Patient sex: M
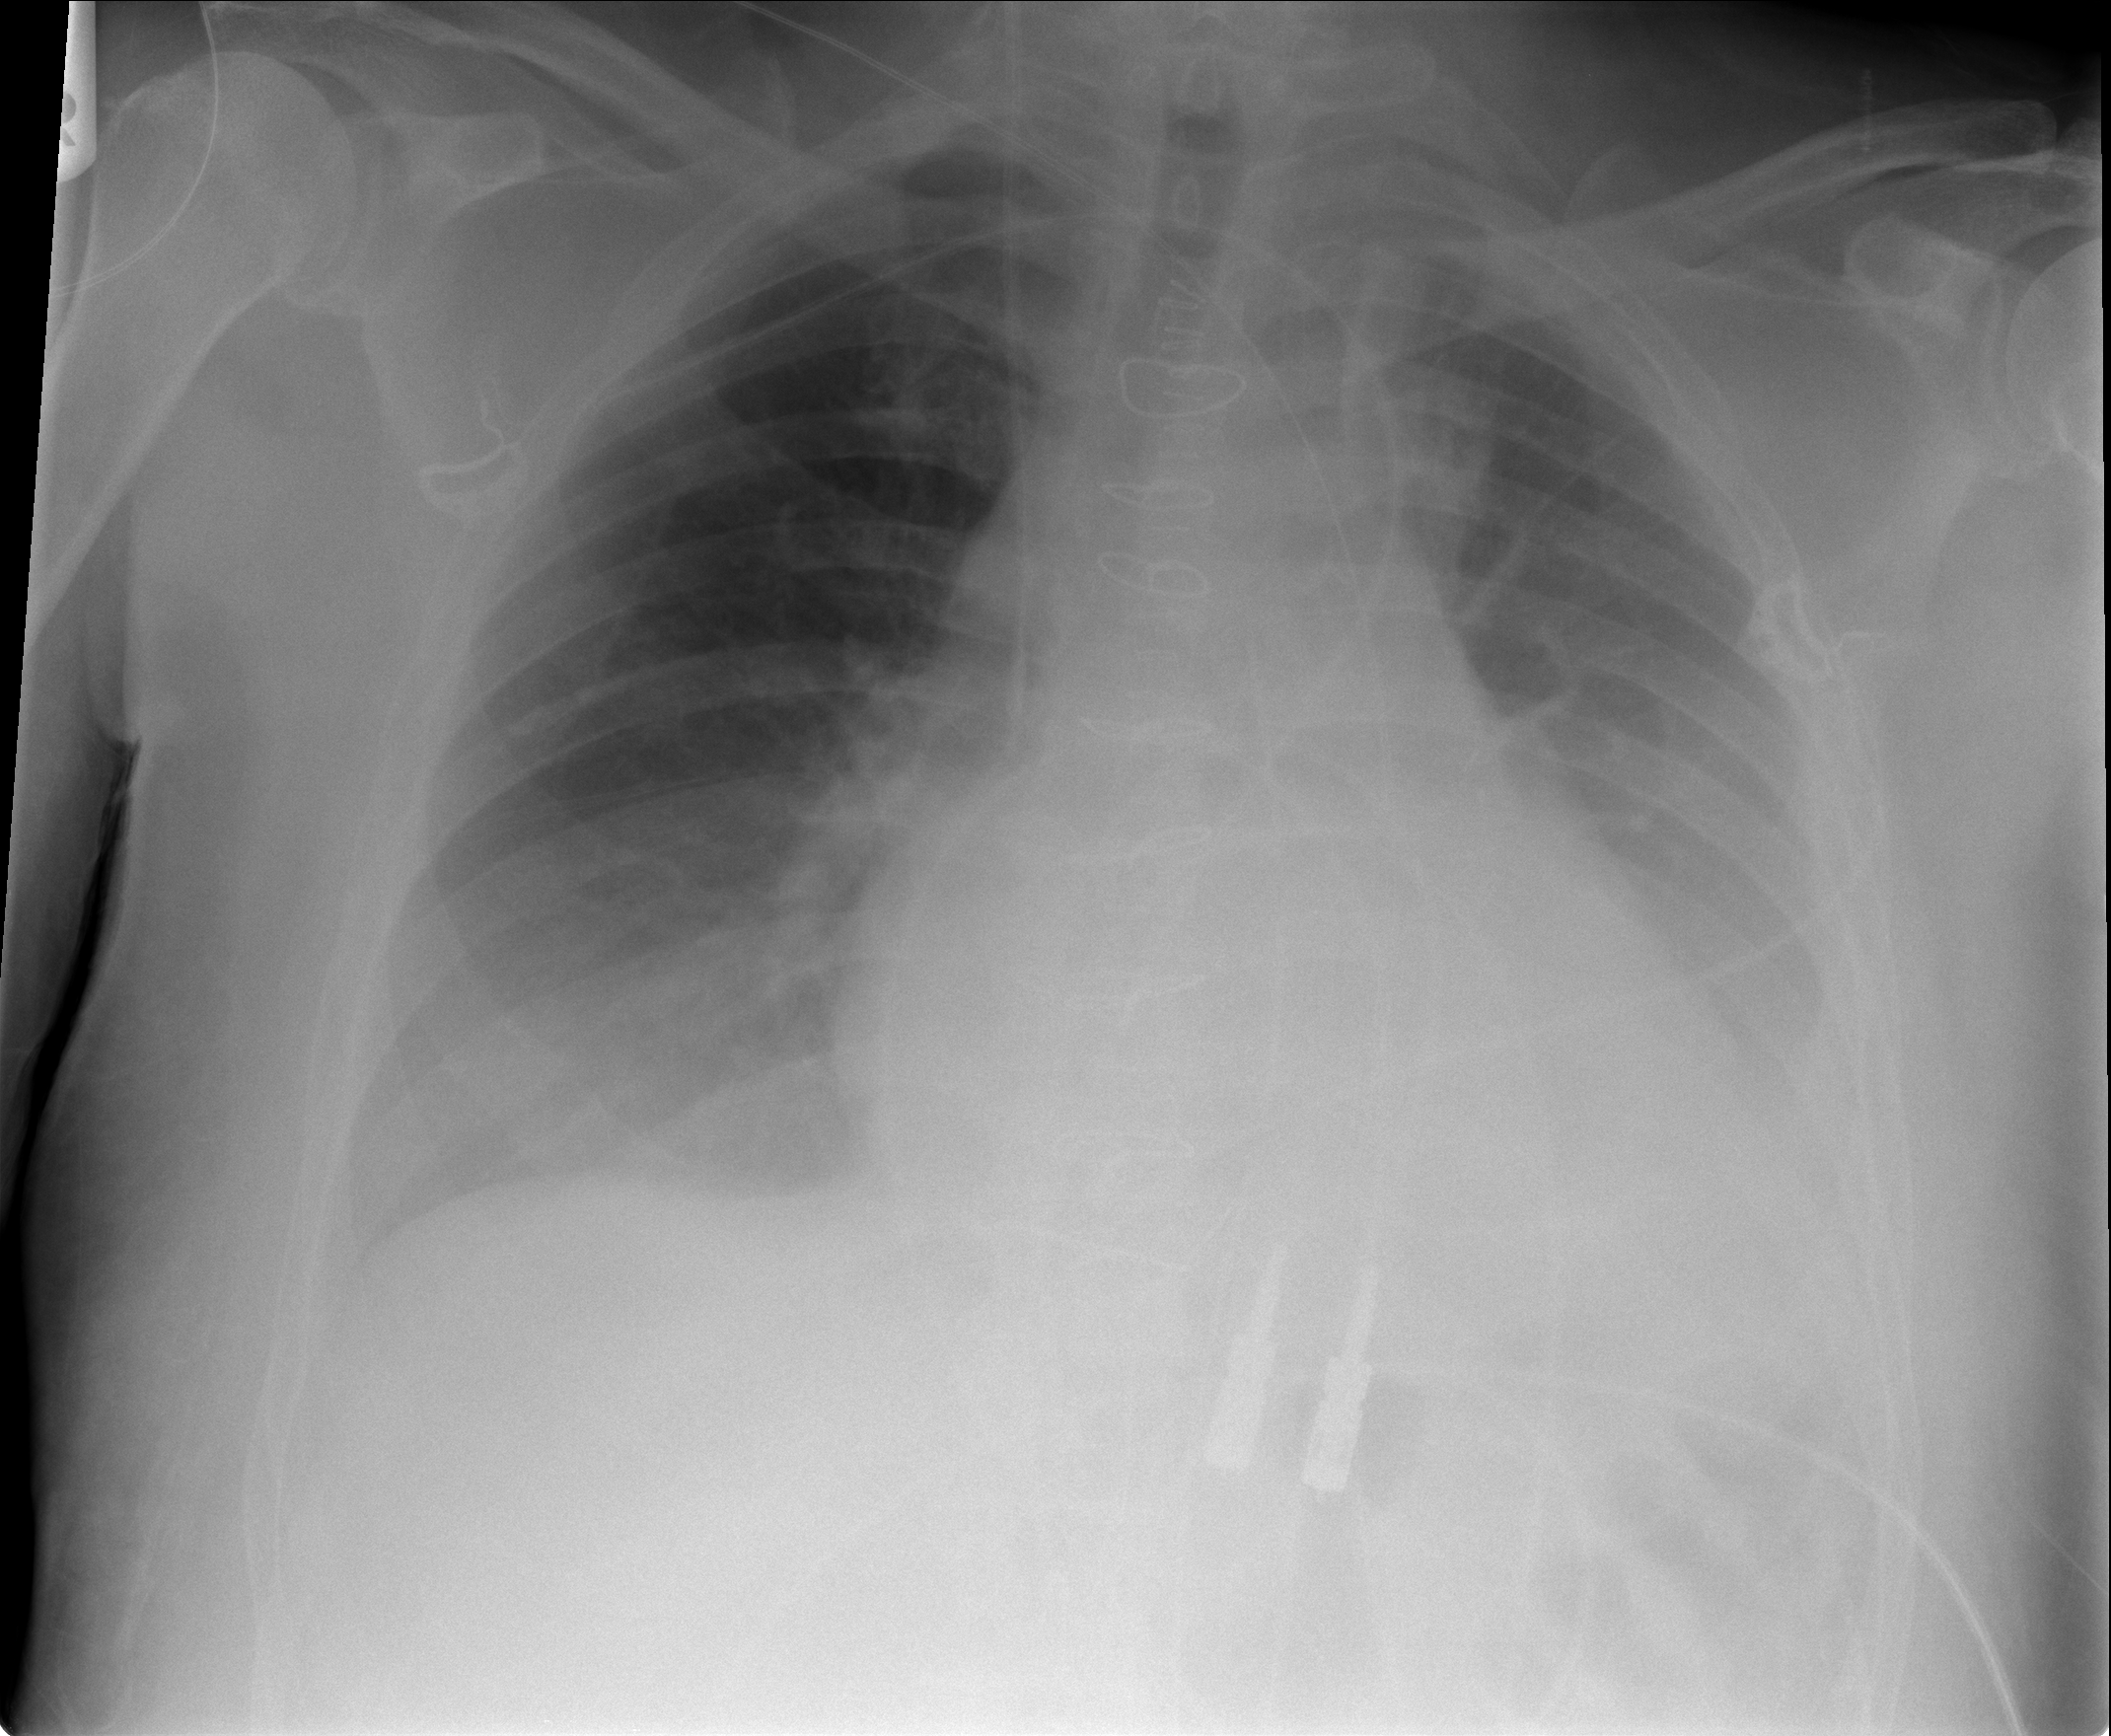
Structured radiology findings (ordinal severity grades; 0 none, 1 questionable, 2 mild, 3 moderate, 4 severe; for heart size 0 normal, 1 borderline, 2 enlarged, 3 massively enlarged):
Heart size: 2
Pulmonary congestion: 2
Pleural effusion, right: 0
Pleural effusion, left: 2
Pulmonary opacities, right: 0
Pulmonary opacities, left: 0
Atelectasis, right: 0
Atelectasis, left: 2